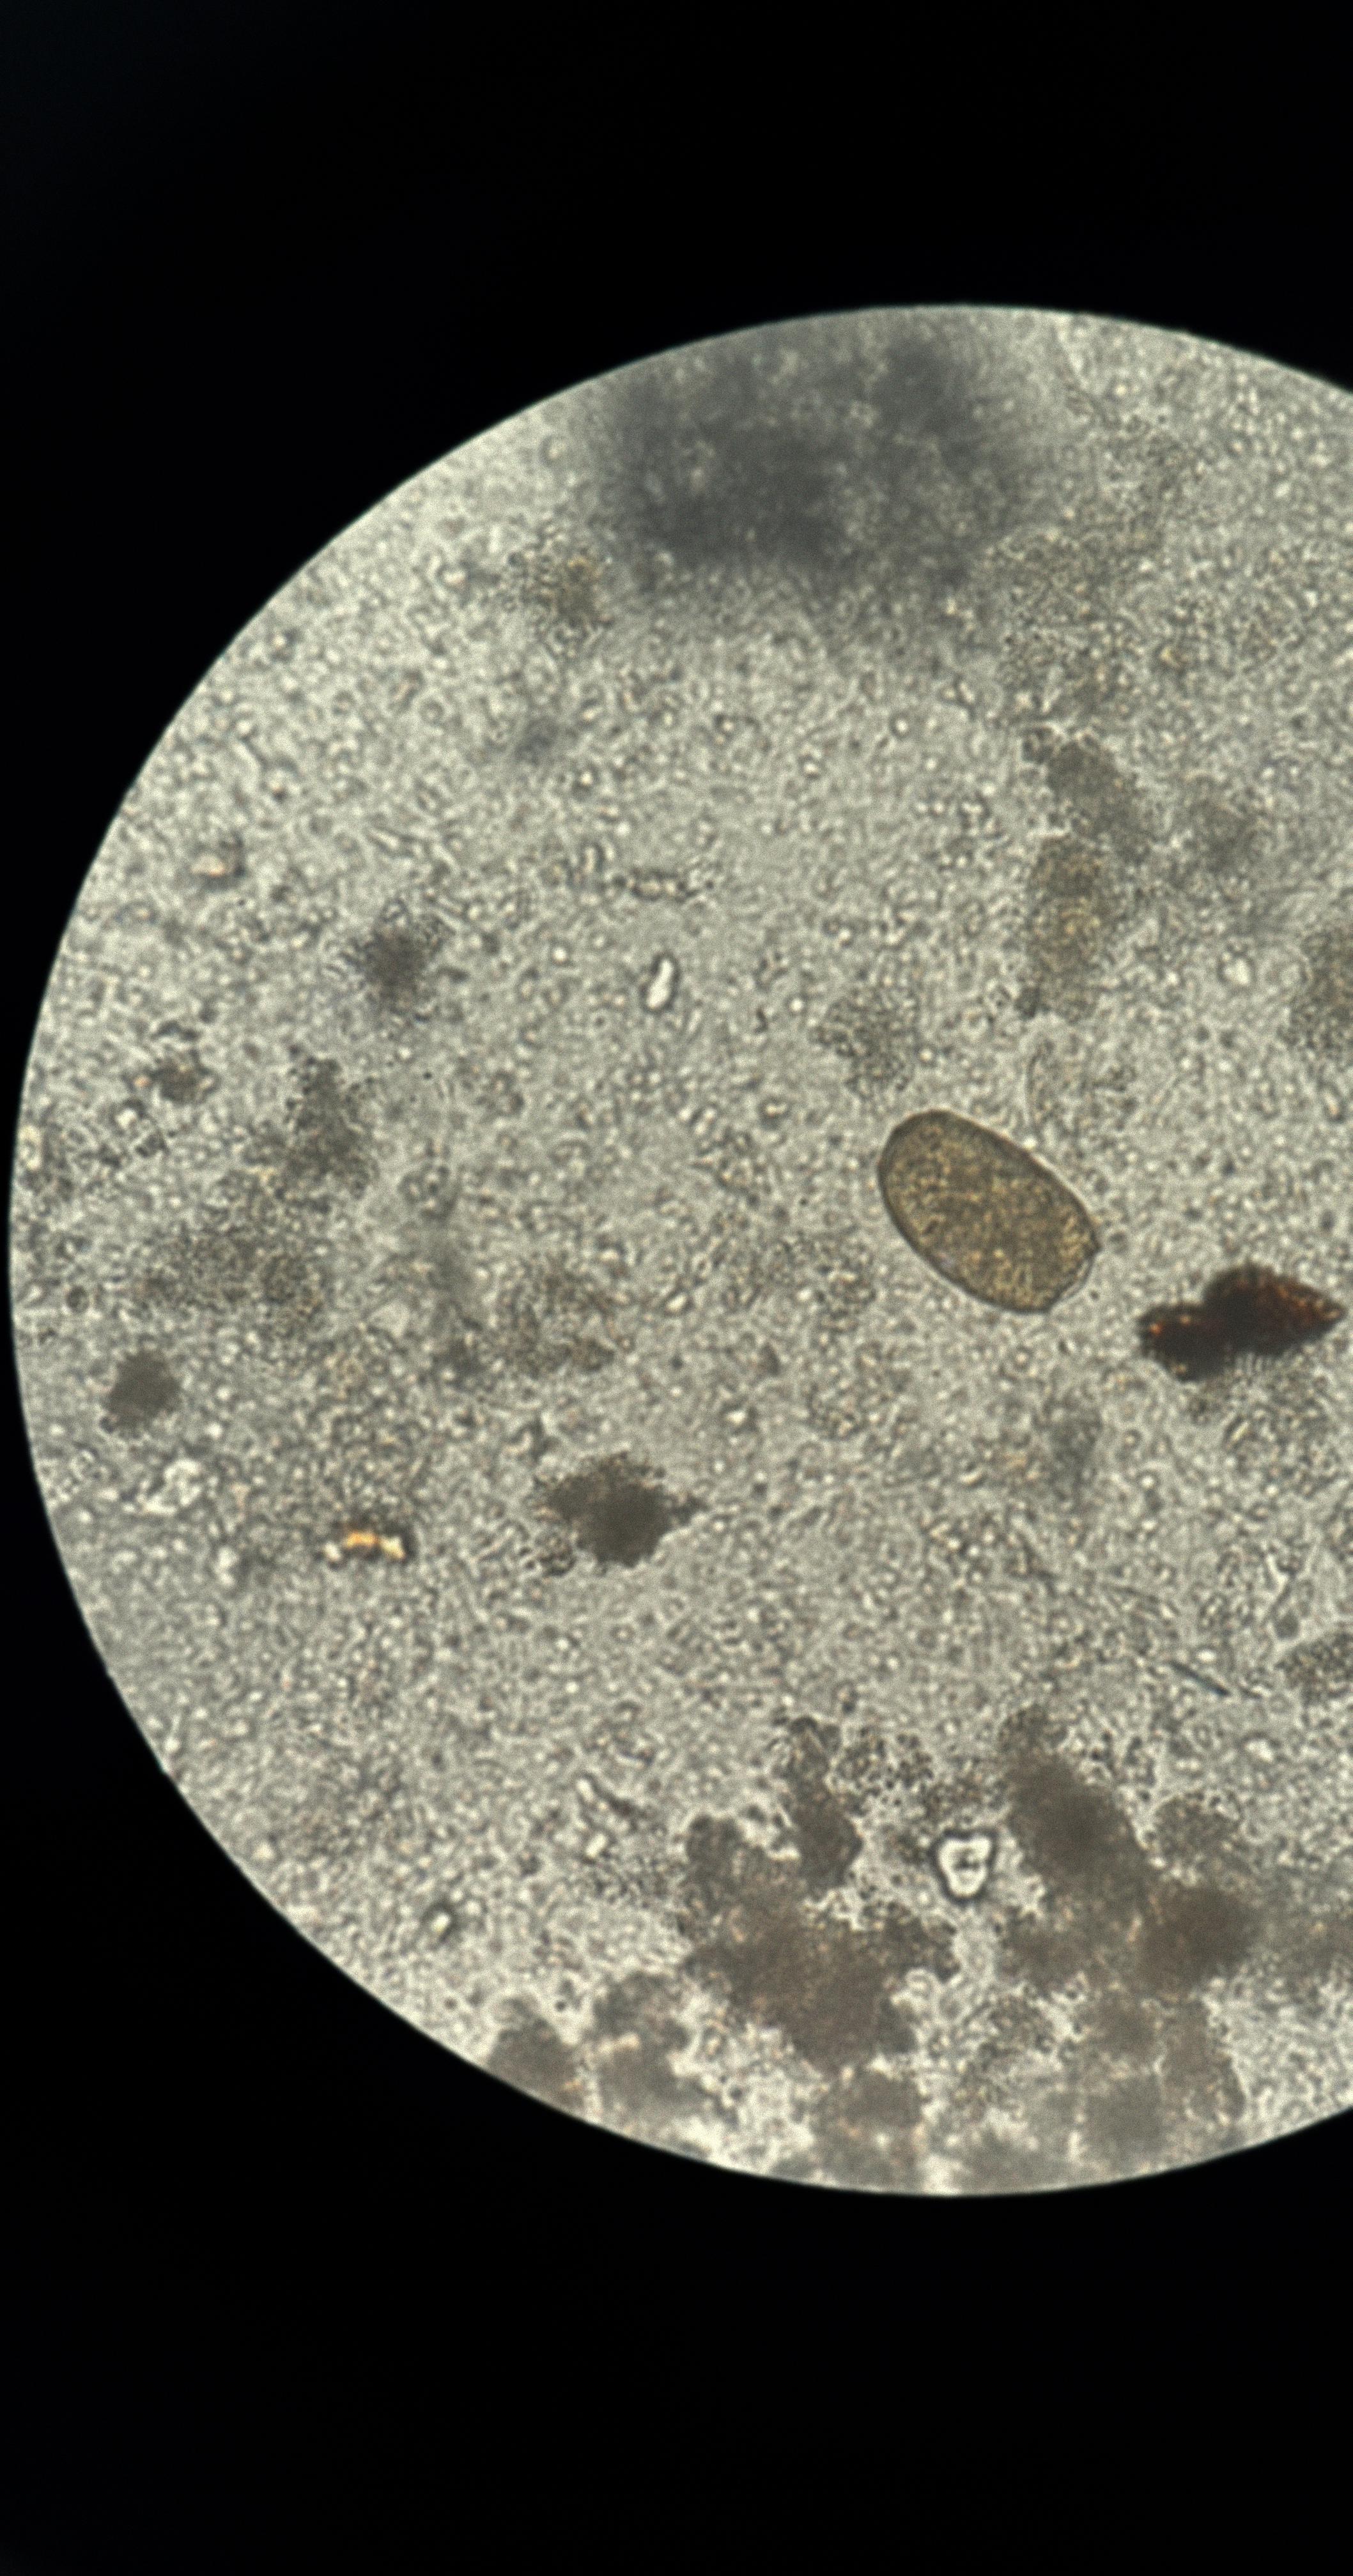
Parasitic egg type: Paragonimus spp